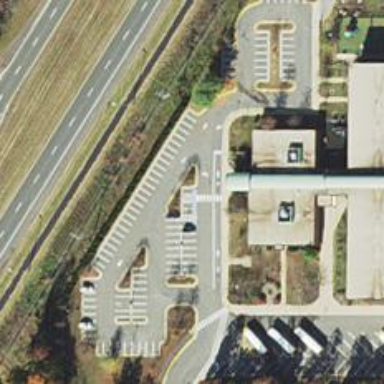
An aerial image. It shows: Parking space is available.